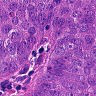
Metastatic tissue present: yes